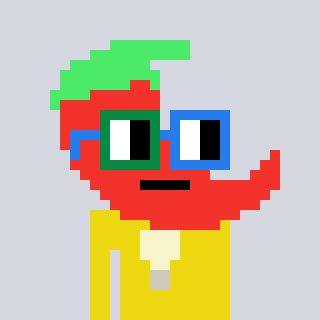
a pixel art character with square green and blue glasses, a chilli-shaped head and a yellow-colored body on a cool background